Question: Suppose I have a matrix object in R with the values:
'''
aa <- matrix(c(0,4,1,10,3,2,1,6,0), ncol=3)
'''
And I want to make a figure like the one in the image, with that scale.
Can anyone help me with a function that can help me to do this type of figure in R? or the name of that type of figure-plot-colored-grid?

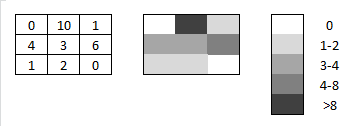
Answer: Look at the 'image' function. For the scale you will probably want the 'colorscale' function in the plotrix package. There are other functions that can also be used for these types of graphs: 'rasterImage', 'levelplot' in the lattice package, etc. You could even create it from scratch using multiple calls to 'rect' and other functions if you want complete control. But 'image' is probably the quickest/easiest for what you show.